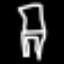
Label: chair